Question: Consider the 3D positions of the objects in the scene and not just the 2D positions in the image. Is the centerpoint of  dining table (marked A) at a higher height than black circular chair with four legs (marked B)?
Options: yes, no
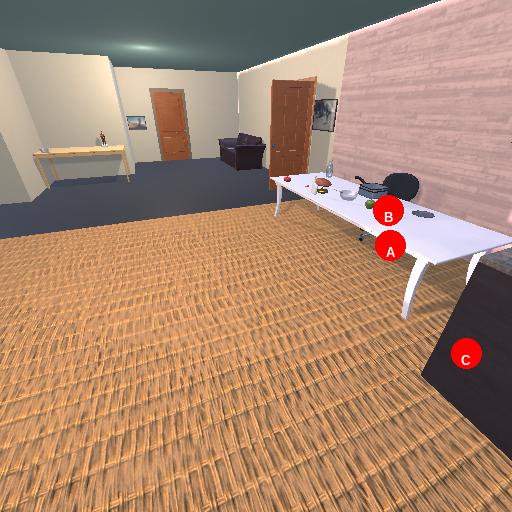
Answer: yes